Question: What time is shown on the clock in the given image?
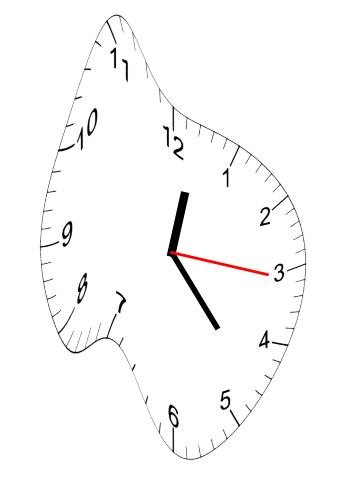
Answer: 12:23:16